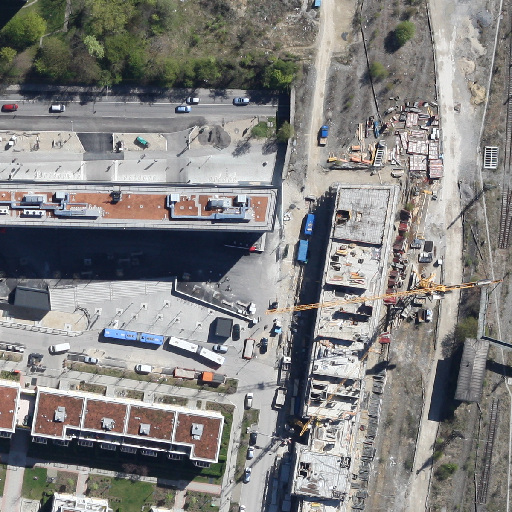
Referring expression: light-duty vehicle driving on the road